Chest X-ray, PA view. Patient: 33 years old, sex M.
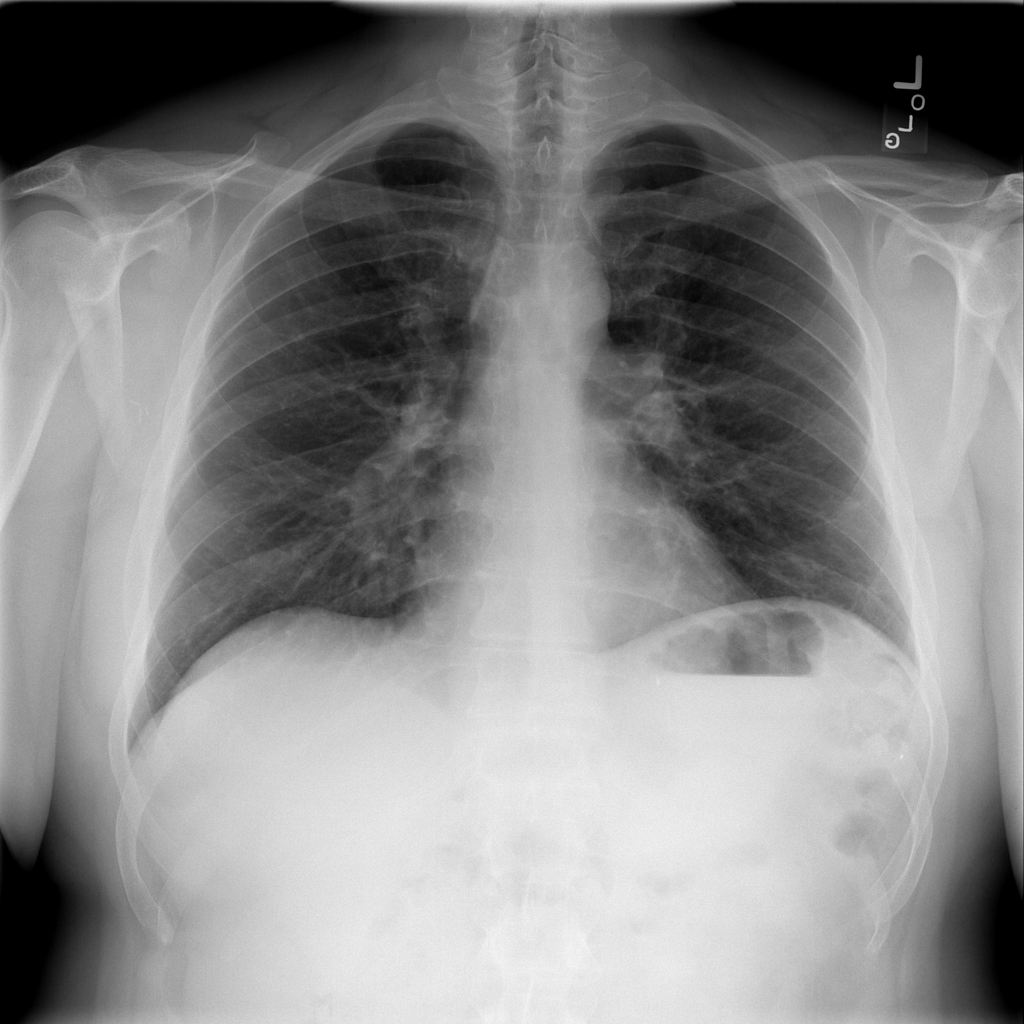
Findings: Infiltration